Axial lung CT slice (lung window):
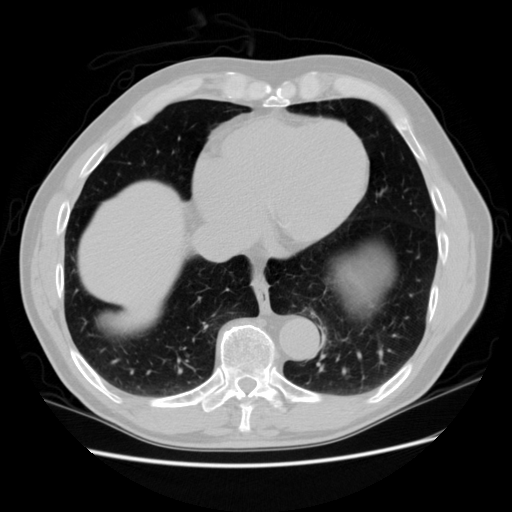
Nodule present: no